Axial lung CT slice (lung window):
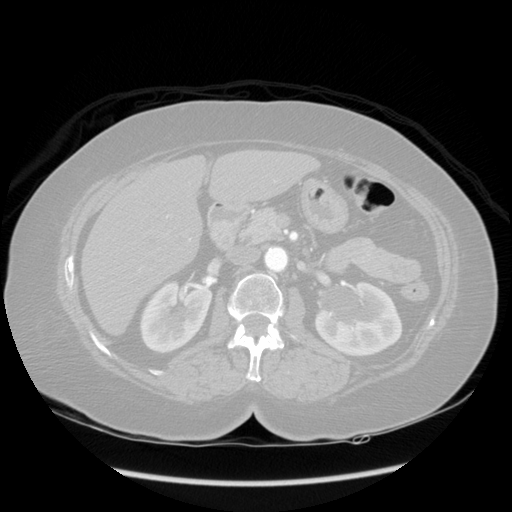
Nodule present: no